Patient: sex M, age 54
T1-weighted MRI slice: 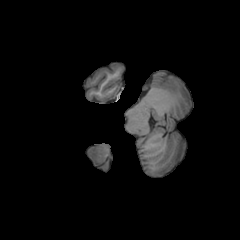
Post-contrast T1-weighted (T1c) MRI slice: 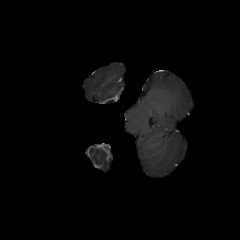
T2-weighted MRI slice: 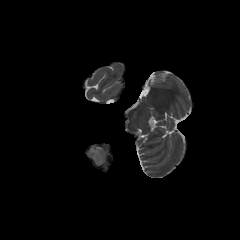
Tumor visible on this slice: yes
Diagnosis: Glioblastoma, IDH-wildtype
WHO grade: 4